Question: I have this code in my WinJS 'default.html':
'''
<x-ms-webview src="http://localhost/"></x-ms-webview>
<x-ms-webview src="http://display/"></x-ms-webview>
<x-ms-webview src="http://192.168.1.2/"></x-ms-webview>
'''
'display' is defined in the hosts file:
'''
127.0.0.1 display
'''
and '192.168.1.2' -- the one that is -- is another computer on the network.
This is in my 'appx.manifest':

'display' and 'localhost' successfully load in IE on the desktop metro.
My OS is Windows 8.1 Enterprise. I have also completely disabled the Windows Firewall and this has had no effect.
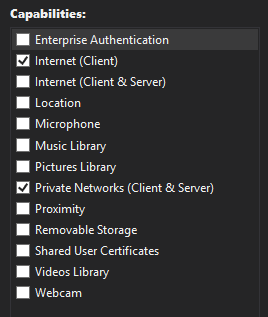
Answer: Microsoft blocks connections to the local machine except while running from the Visual Studio debugger.<URL>
There is, however, a workaround tool. Quoting from <URL>:
> Immersive applications (and IE11 on the Desktop) run inside isolated processes known as "AppContainers." By default, AppContainers are forbidden from sending network traffic to the local computer (loopback).
[...]
I have built a GUI tool that allows you to very easily reconfigure an AppContainer to enable loopback traffic. This tool requires Windows 8 and runs on the .NET Framework v4. When launched, the utility scans your computer's AppContainers and displays them in a list view. Each entry has a checkbox to the left of it, indicating whether the AppContainer may send loopback traffic. You can toggle these checkboxes individually, or use the buttons at the top to set all of the checkboxes at once. Click Save Changes to commit the configuration changes you've made, or click Refresh to reload the current configuration settings.
The aforementioned standalone tool is available from <URL>.